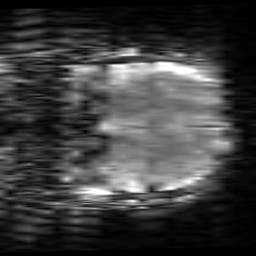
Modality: T2starw
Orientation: coronal
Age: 19
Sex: female
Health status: healthy
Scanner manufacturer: siemens
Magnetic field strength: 3 T
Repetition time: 0.7 s
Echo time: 0.02 s